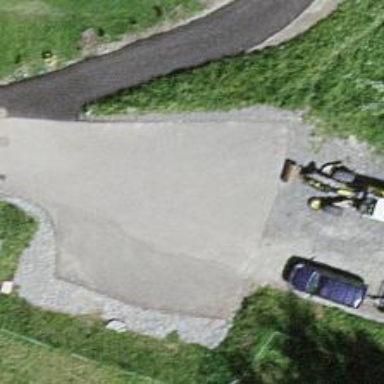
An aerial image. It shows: Turning circle on the road.